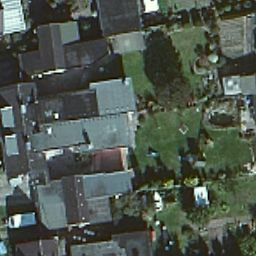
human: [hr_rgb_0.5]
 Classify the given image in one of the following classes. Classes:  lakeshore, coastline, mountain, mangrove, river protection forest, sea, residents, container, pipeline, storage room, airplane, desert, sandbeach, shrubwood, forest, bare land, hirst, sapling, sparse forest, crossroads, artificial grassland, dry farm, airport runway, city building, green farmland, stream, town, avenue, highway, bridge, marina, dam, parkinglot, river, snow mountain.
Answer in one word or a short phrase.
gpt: residents